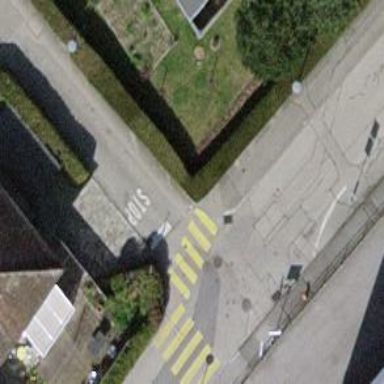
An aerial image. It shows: Uncontrolled crossing on the road.